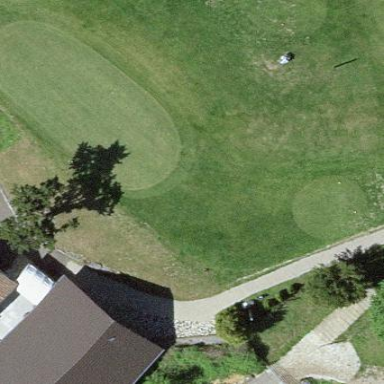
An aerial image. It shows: Golf tee.